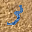
Label: 3